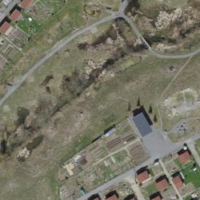
EUNIS habitat code: 53
Species observed at this site:
Rumex sanguineus
Briza media
Sympetrum striolatum
Castor fiber
Typha latifolia